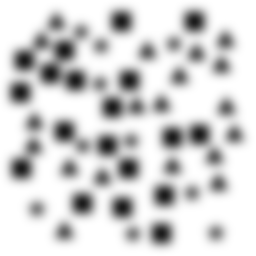
Squares: 19
Triangles: 19
Stars: 10
Total shapes: 48